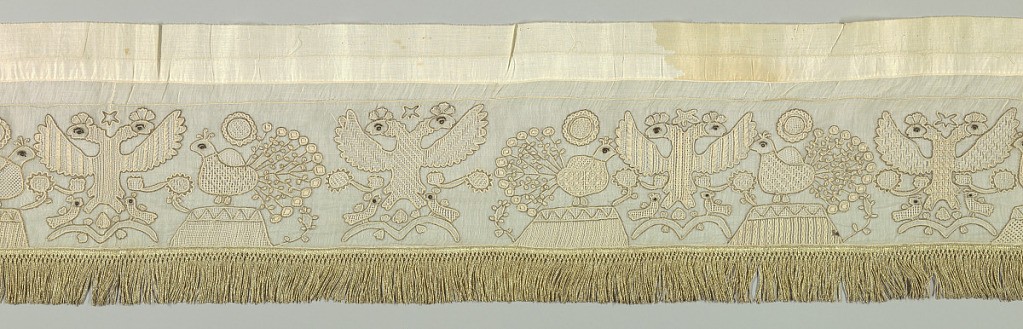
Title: Border
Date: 18th century
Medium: cotton, silk, metallic thread Technique: deflected element work and embroidery
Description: Long narrow border of very fine white cotton ornamented with drawn work, embroidery in white, gold thread, black silks and gold fringe at bottom set onto narrow brocaded ribbon on top. Design consists of a double-headed eagle between peacocks with small birds below. Bodies of birds and wings worked in a great variety of designs in very fine drawn work, geometric patterns, embroidered over in white, outlines in gold thread, bird's eyes in black silk. Seven repeats of this group and in each one drawn work designs are different.